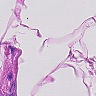
Metastatic tissue present: no